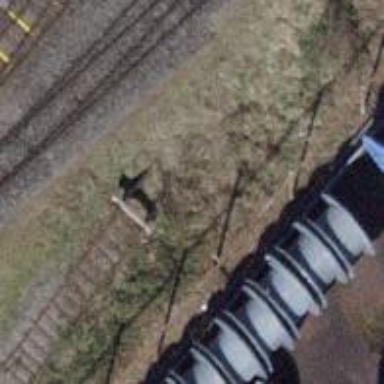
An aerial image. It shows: Railway buffer stop.